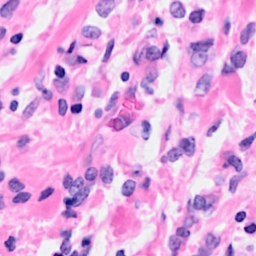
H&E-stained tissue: Breast